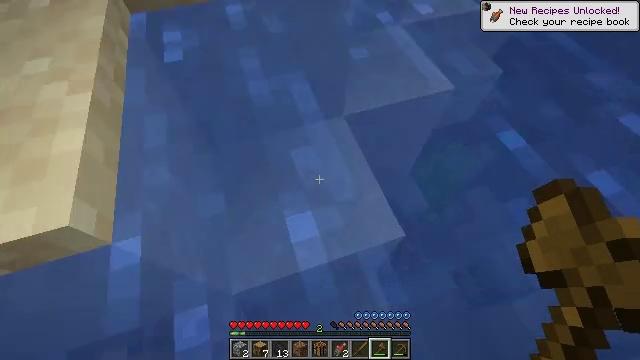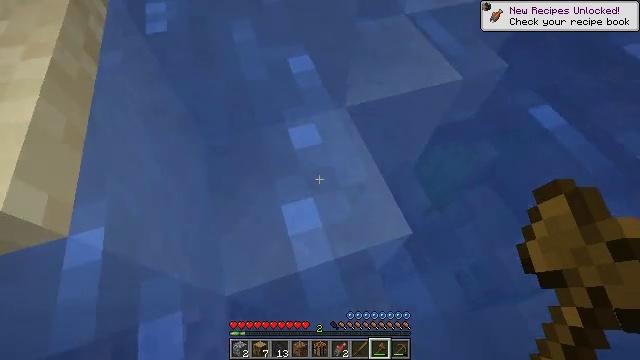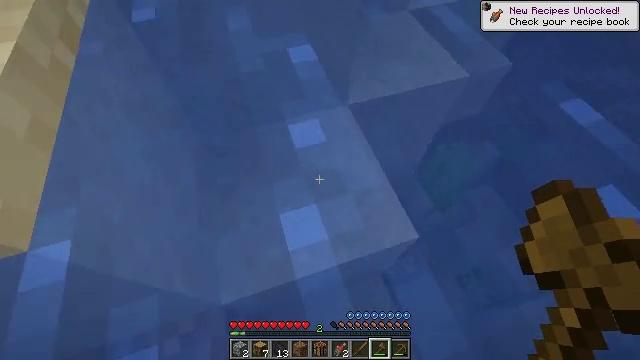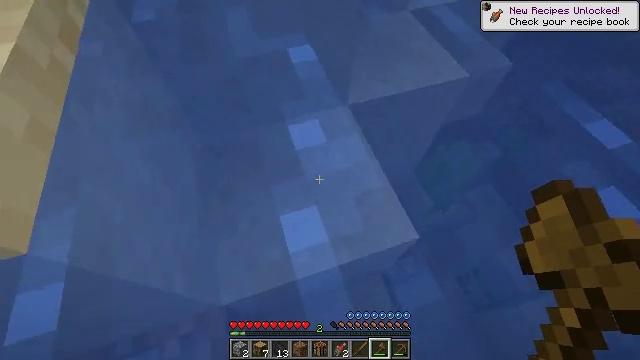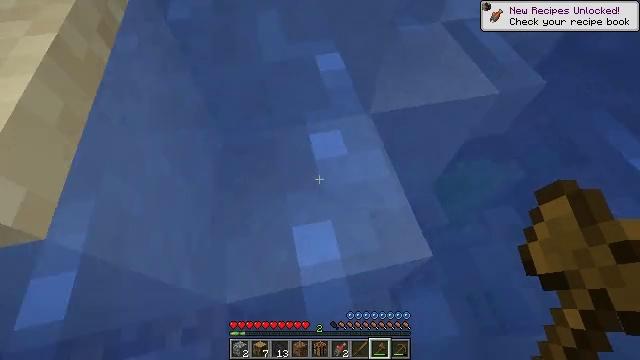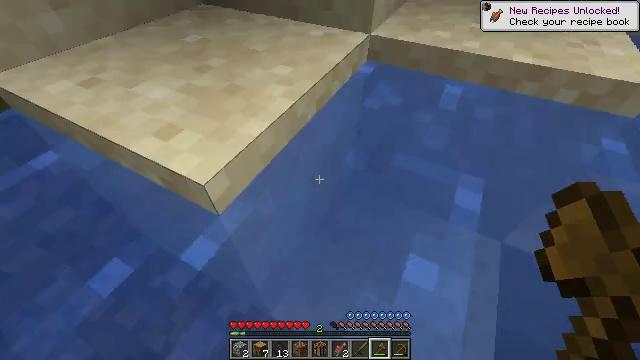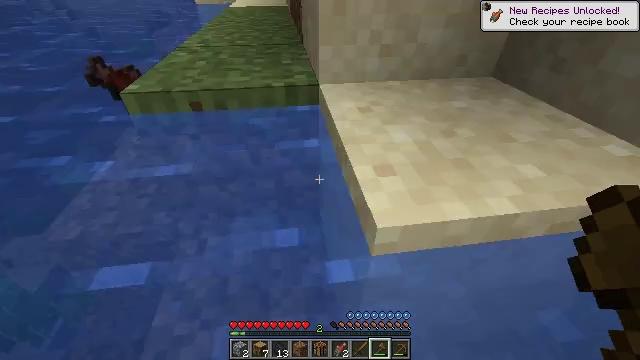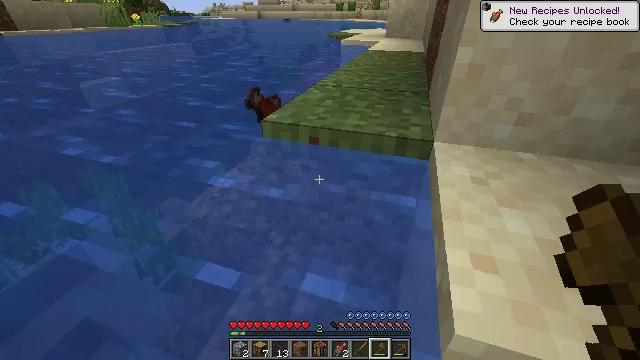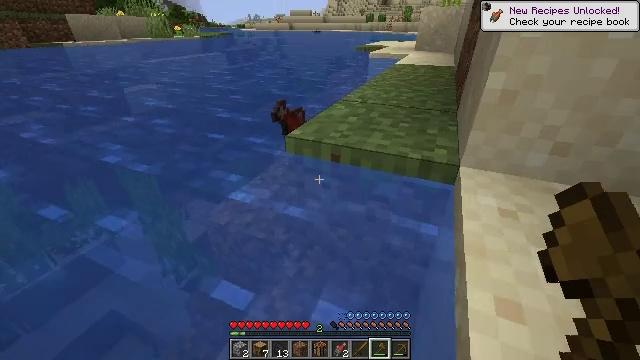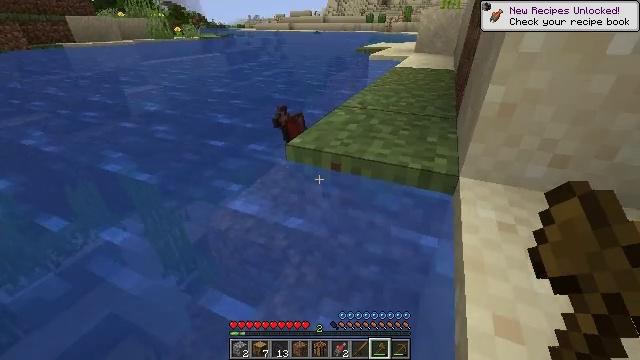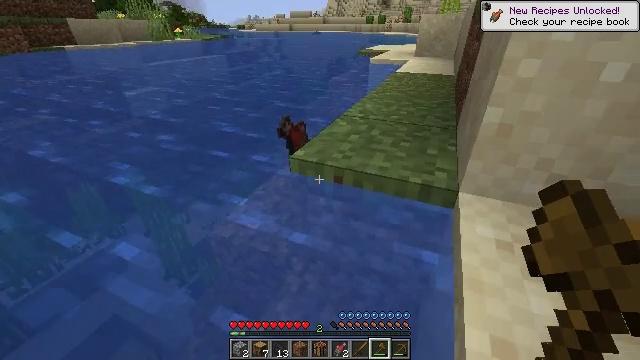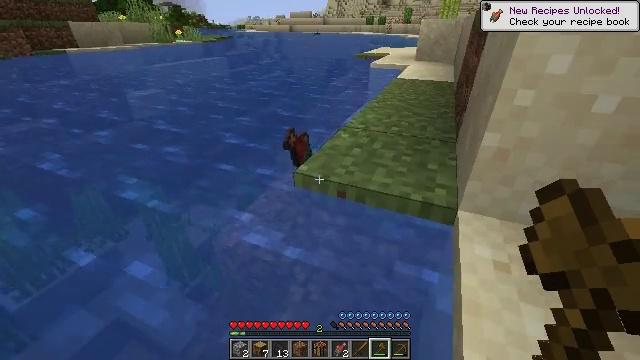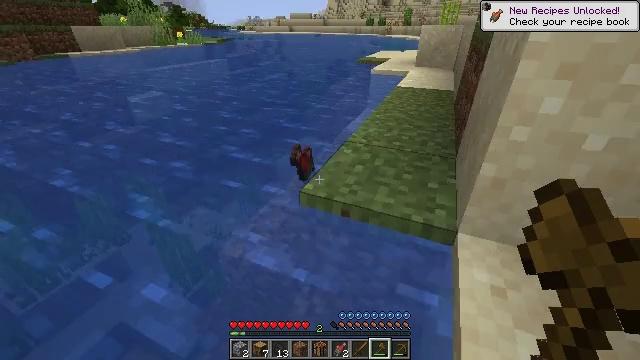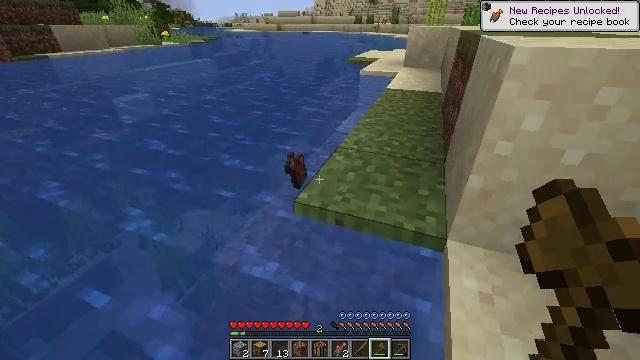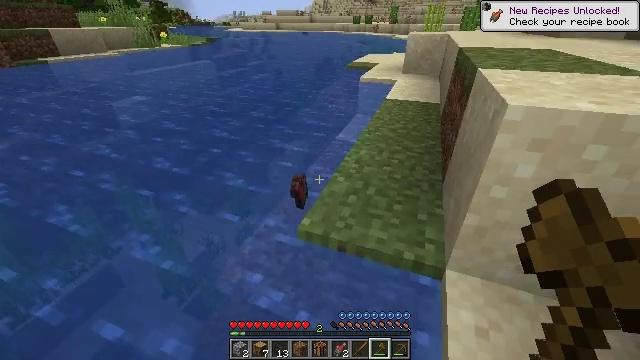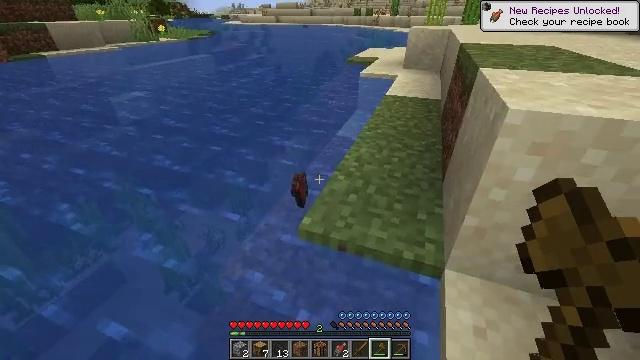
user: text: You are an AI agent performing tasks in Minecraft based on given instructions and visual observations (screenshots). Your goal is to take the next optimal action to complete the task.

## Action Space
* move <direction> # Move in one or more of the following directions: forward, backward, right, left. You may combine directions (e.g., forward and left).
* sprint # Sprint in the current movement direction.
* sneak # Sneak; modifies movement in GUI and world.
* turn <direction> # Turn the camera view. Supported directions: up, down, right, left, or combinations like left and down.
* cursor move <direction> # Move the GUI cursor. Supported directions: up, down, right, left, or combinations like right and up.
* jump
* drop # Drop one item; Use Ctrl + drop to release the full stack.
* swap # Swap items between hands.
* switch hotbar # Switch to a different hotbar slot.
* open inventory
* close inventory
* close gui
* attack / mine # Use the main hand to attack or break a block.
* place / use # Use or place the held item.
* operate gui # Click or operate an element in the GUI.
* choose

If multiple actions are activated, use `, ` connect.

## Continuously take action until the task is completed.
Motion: motion action
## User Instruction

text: Fish and kill the salmon.
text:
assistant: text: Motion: sneak
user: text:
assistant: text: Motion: sneak
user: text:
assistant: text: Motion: sneak
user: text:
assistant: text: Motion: turn left
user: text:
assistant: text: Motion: turn left and up
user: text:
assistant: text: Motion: move forward, turn left and up
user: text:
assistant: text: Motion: move forward, turn left and up
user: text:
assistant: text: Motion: move forward, turn left and up, jump
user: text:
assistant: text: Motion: move forward, jump
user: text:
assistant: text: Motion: move forward, jump
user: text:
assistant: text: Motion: move forward, jump
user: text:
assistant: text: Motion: move forward, jump
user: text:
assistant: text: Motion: move forward, turn right, jump
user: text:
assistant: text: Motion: move forward, jump
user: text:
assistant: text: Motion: move forward, turn down, jump
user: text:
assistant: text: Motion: move forward, turn down
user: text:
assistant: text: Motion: move forward
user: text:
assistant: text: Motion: move forward
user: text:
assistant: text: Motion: move forward
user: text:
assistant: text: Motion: move forward and move left
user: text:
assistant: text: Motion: move forward and move left
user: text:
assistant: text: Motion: move forward and move left
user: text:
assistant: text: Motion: move forward and move left, turn right
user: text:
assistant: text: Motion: move forward and move left
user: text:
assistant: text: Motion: move forward and move left
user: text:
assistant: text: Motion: move forward and move left
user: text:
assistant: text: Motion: move forward and move left
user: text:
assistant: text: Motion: move forward and move left, turn right
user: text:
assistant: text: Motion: move forward and move left, turn right and up
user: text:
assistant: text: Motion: move forward, turn right